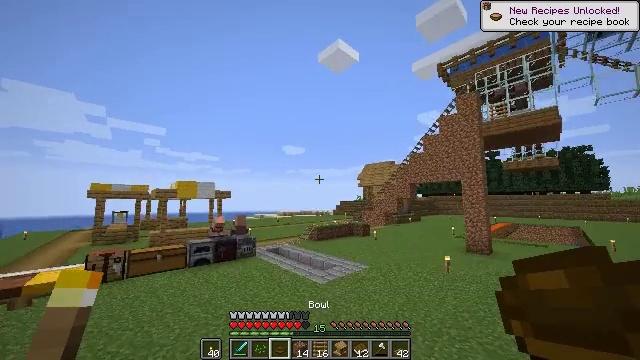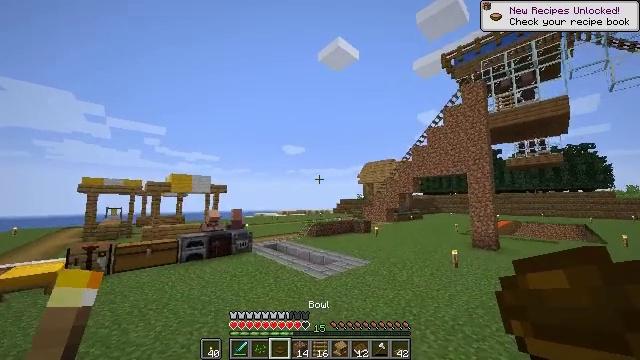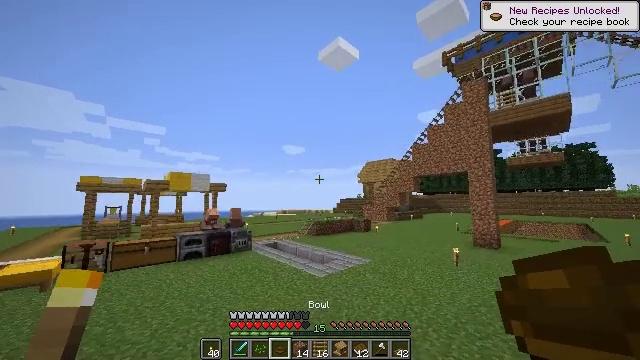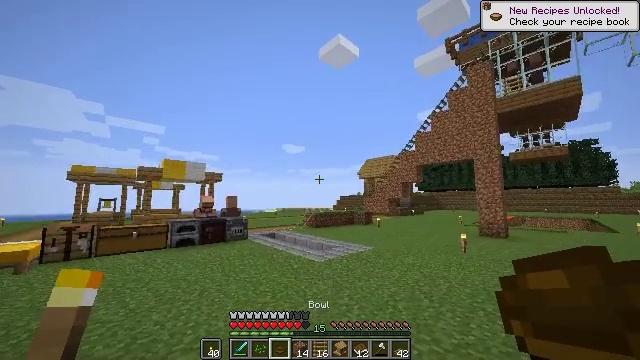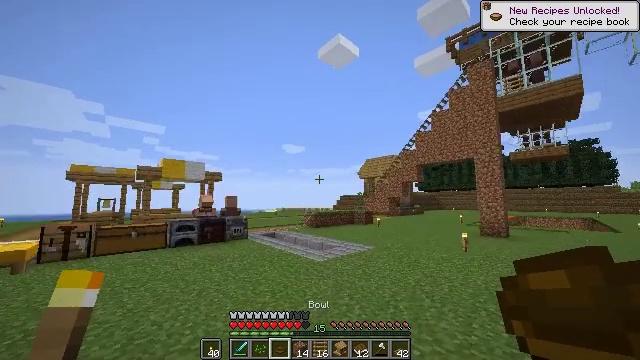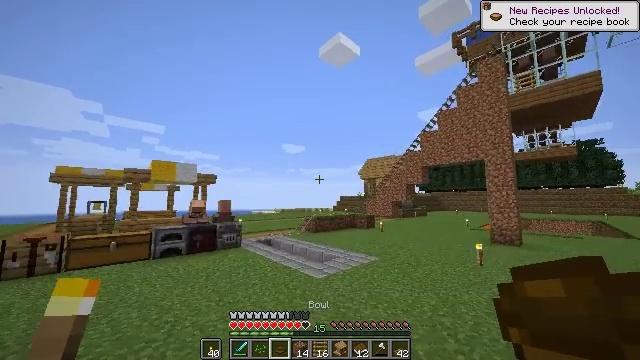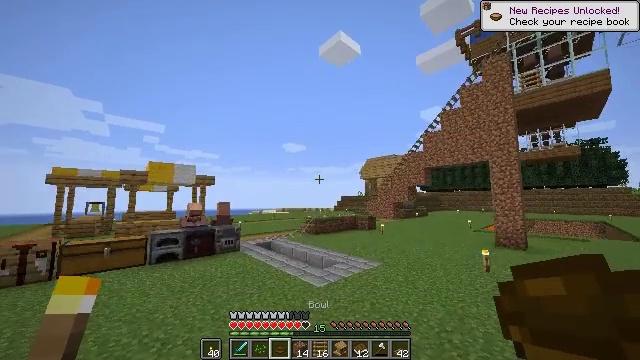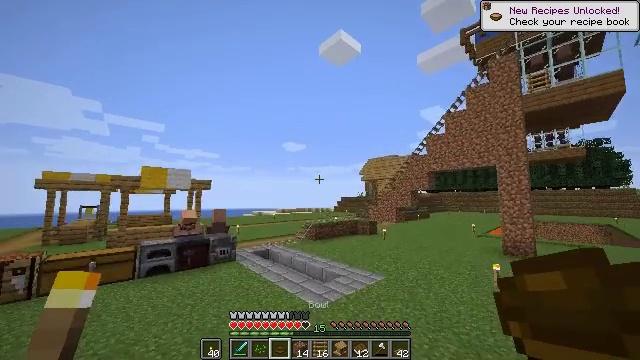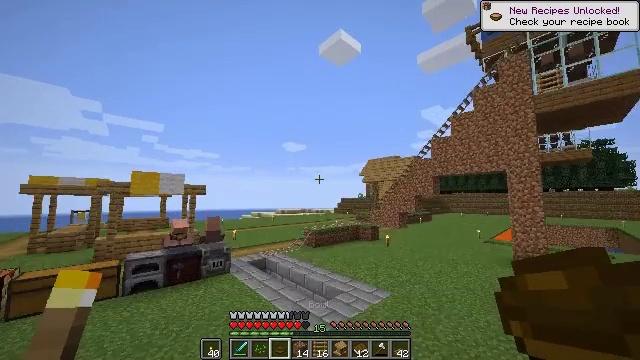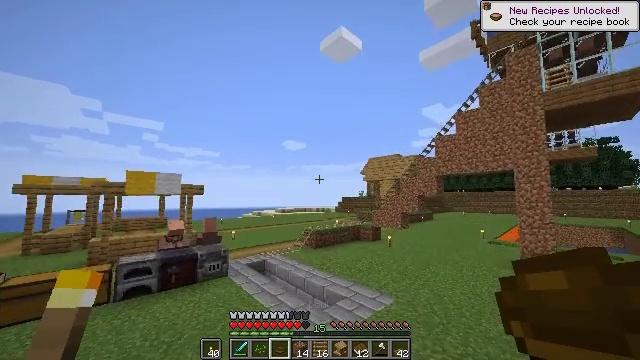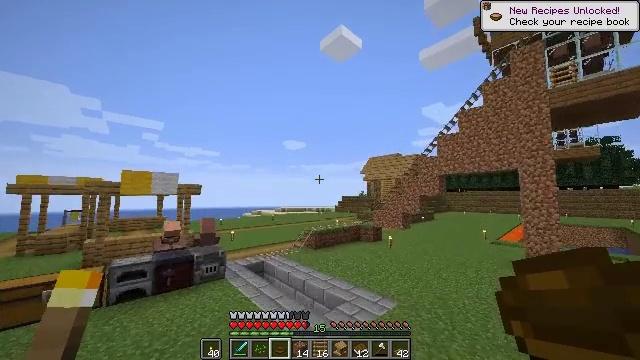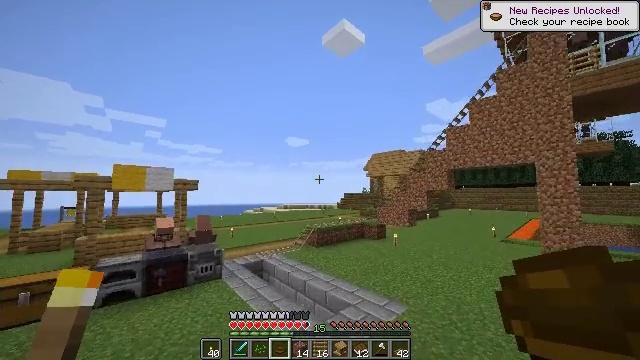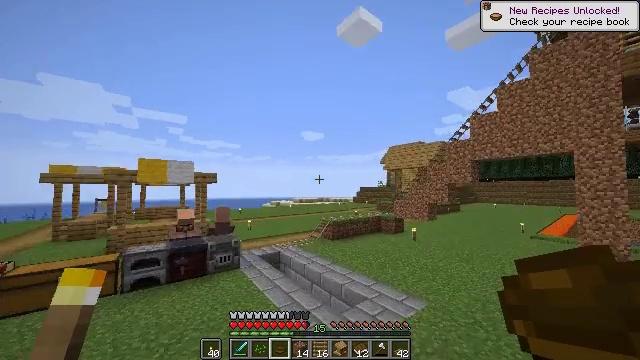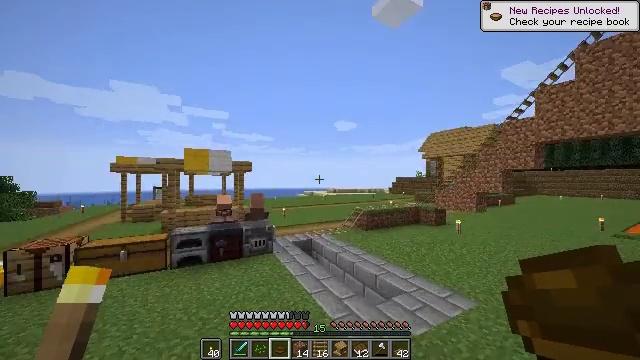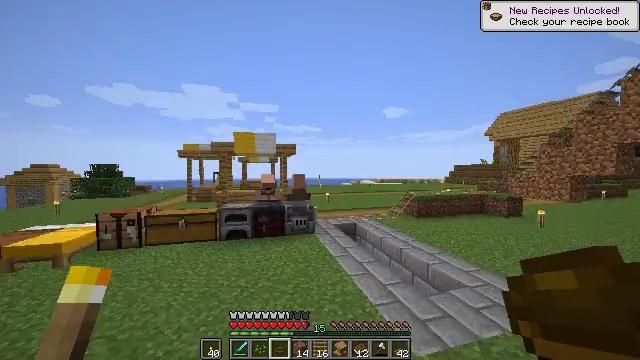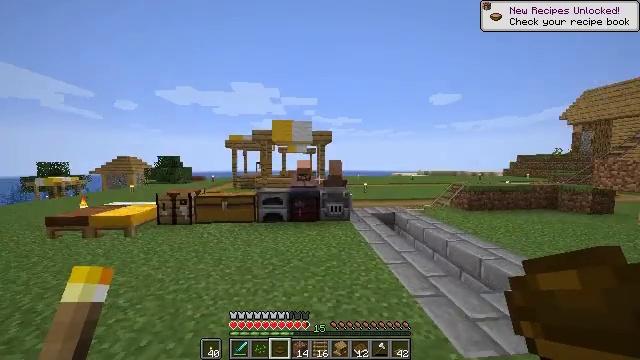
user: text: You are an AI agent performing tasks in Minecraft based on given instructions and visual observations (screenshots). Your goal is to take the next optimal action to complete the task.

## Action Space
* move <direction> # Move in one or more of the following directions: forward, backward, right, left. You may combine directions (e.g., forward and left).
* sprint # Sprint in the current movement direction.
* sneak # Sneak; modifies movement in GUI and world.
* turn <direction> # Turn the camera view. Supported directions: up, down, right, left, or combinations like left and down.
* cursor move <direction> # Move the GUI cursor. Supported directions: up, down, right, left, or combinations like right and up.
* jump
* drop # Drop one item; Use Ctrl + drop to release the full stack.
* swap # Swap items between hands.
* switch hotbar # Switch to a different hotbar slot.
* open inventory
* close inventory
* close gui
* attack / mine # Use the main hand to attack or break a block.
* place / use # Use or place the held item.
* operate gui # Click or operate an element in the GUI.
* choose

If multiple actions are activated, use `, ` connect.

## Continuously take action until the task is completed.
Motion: motion action
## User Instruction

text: Gather the blast furnace into your inventory.
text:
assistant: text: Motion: move forward, jump
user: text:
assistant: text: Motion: move forward, jump
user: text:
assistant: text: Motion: move forward, sprint, jump
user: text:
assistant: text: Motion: move forward, sprint, jump
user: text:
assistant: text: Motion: move forward, sprint, jump
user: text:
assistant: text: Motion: move forward, sprint, jump
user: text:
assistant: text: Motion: move forward, jump
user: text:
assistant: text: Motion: move forward, jump
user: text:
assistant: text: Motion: move forward, jump
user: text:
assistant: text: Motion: move forward, jump
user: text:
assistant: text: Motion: move forward, jump
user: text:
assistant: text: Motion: move forward, turn left and down, jump
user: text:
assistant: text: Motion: move forward, turn left and down, jump
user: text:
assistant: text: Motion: move forward, turn left and down, jump
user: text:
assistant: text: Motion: move forward, turn left and down, jump
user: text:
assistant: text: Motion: move forward, sprint, turn left and down, jump
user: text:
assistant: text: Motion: move forward, sprint, turn left, jump
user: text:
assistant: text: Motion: move forward, sprint, jump
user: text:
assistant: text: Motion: move forward, jump
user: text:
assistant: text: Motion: move forward, jump
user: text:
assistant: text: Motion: move forward
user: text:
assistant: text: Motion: move forward
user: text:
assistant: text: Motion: move forward
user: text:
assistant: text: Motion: move forward
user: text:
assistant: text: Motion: move forward
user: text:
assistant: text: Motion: move forward
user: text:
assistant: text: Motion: no_op
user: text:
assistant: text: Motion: no_op
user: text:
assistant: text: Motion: no_op
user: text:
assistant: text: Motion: no_op